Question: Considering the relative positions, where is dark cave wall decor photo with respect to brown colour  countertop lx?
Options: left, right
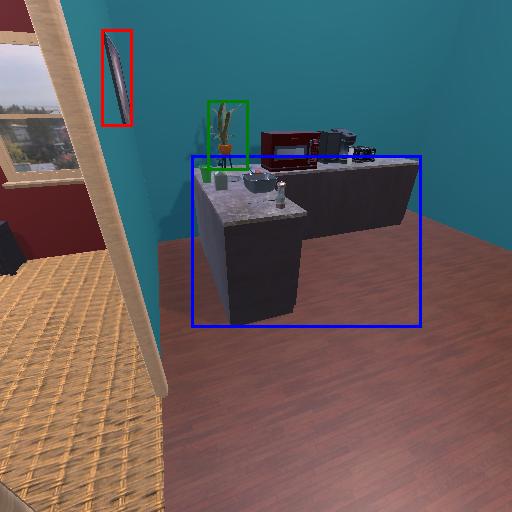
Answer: left